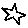
Label: star